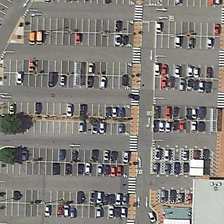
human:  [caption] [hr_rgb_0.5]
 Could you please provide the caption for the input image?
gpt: many cars and empty parking spaces are in a parking lot near a building and several green trees .

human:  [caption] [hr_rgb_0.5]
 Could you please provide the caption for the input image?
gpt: many cars and empty parking spaces are in a parking lot near a building and several green trees .

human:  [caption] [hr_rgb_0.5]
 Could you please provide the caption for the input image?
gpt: many cars and empty parking spaces are in a parking lot near a building and several green trees .

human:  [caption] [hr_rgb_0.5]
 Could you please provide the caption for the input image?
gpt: many cars and empty parking spaces are in a parking lot near a building and several green trees .

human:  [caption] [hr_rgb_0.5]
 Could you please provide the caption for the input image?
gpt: many cars and empty parking spaces are in a parking lot near a building and several green trees .